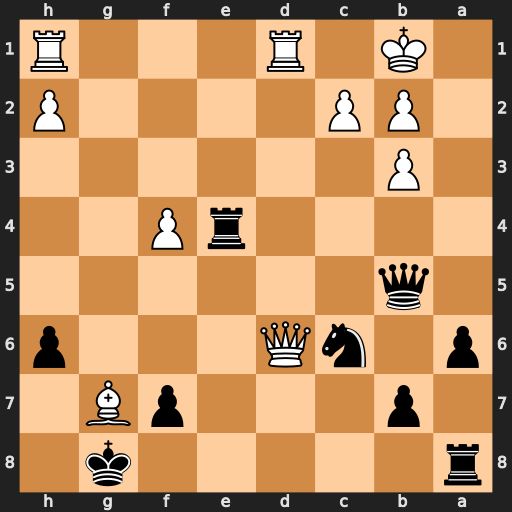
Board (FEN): r5k1/1p3pB1/p1nQ3p/1q6/4rP2/1P6/1PP4P/1K1R3R
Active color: b
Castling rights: -
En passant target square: -
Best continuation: Re6 Qc7 Kxg7